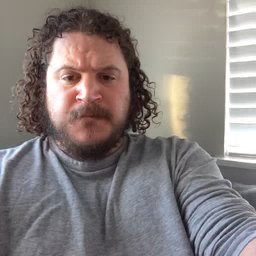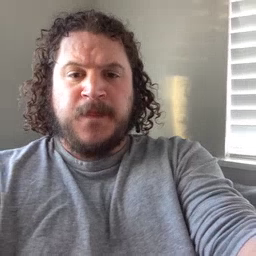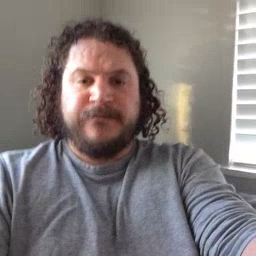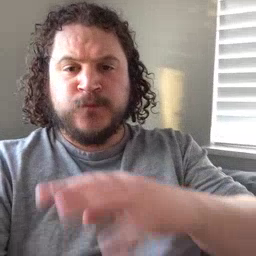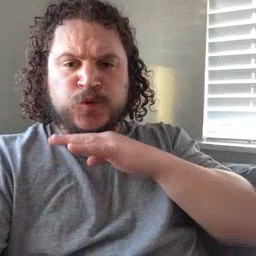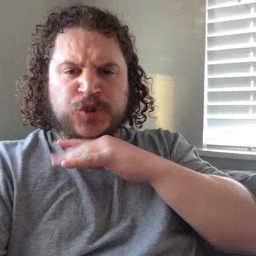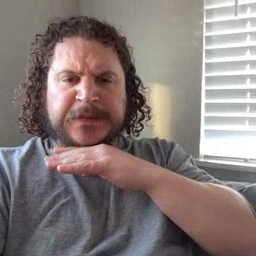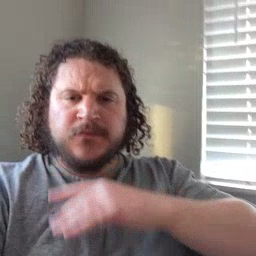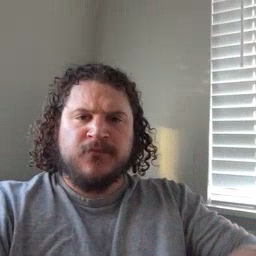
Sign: dirty